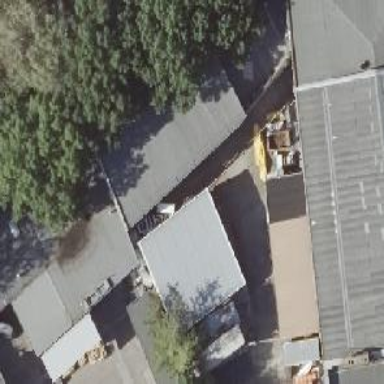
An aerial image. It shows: Industrial building.